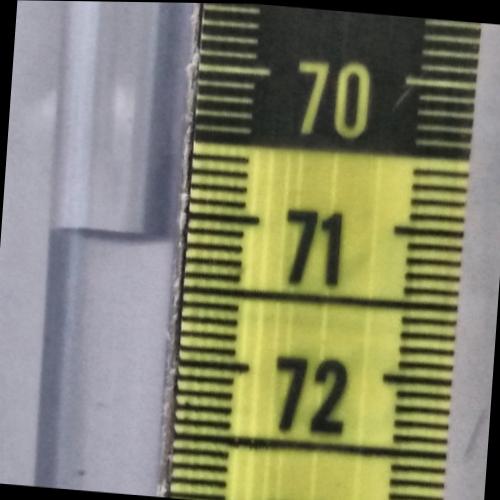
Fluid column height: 71.2 cm